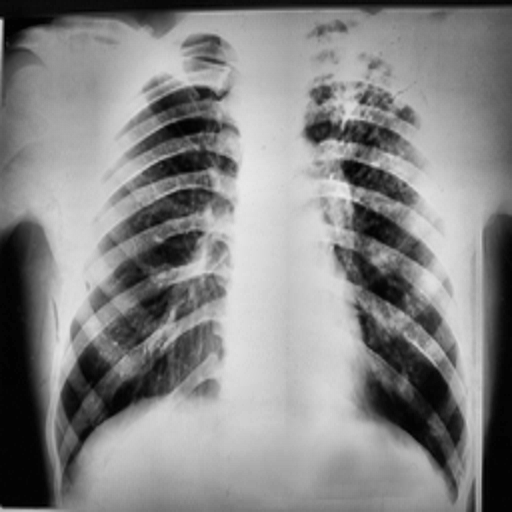
Finding: TUBERCULOSIS